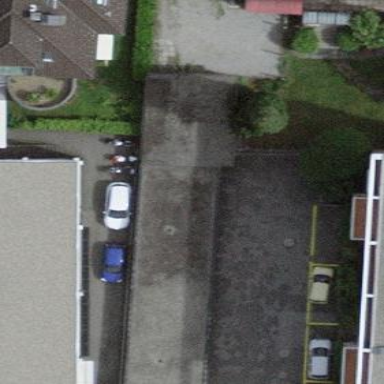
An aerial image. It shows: Group of garages.